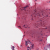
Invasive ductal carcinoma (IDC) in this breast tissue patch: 0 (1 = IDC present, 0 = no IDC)